Field crop: maize
Growth stage: 2
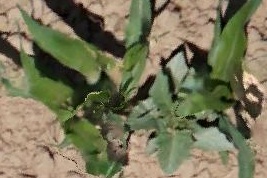
Species: maize